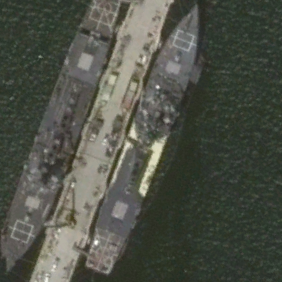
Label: destroyer